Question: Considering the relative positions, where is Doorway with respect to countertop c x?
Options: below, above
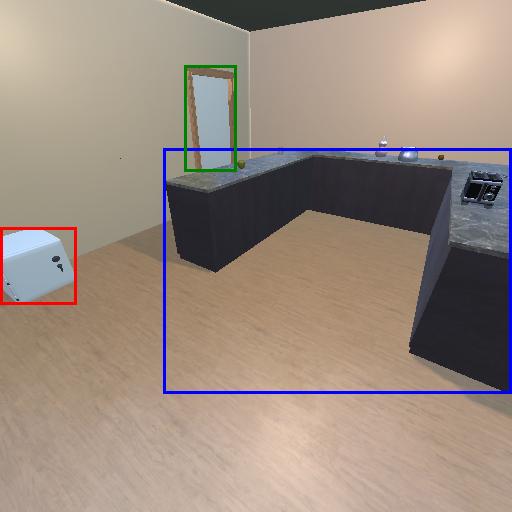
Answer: below